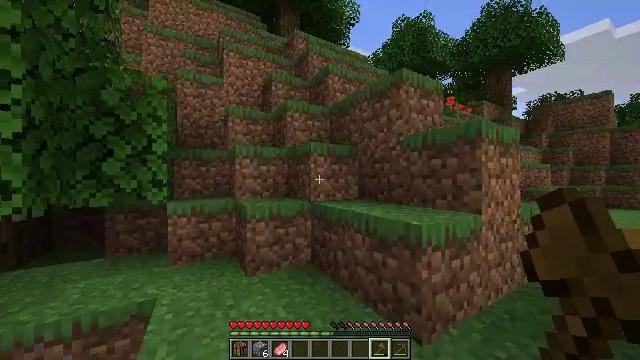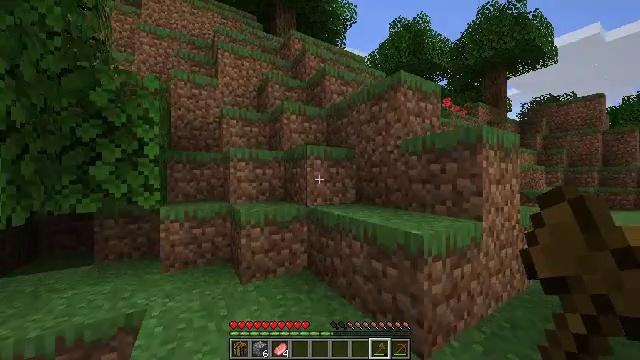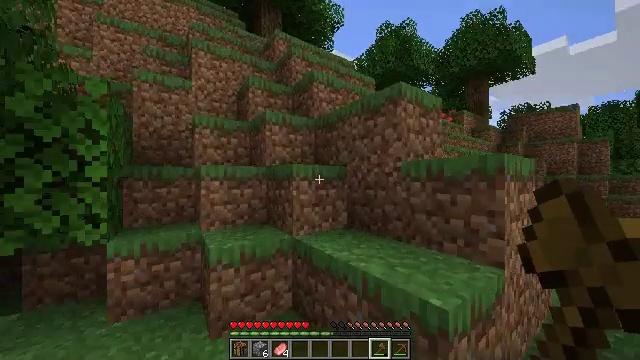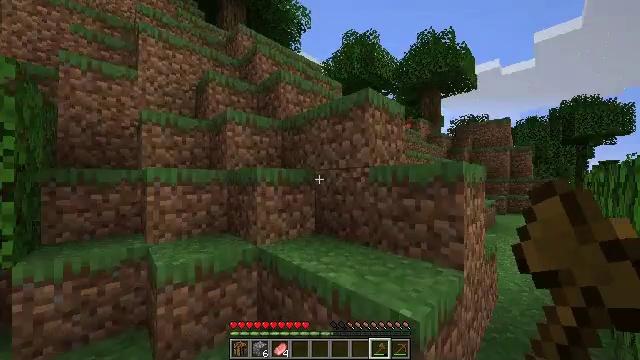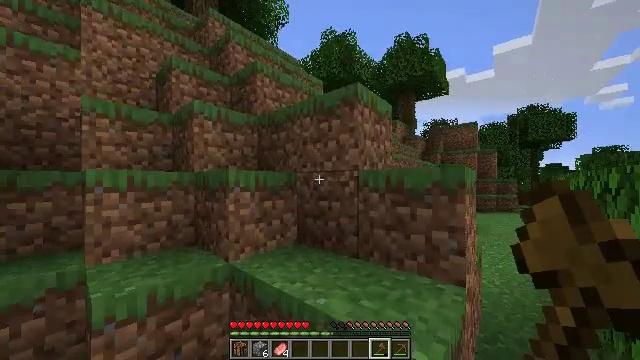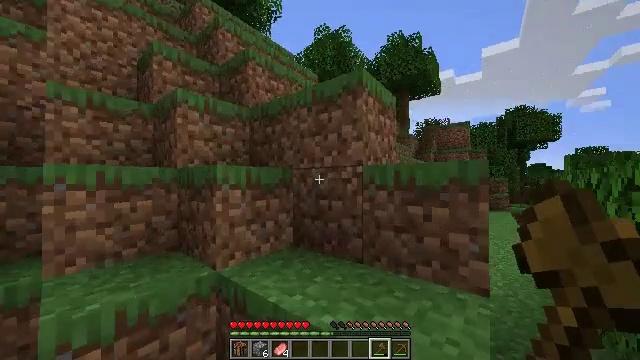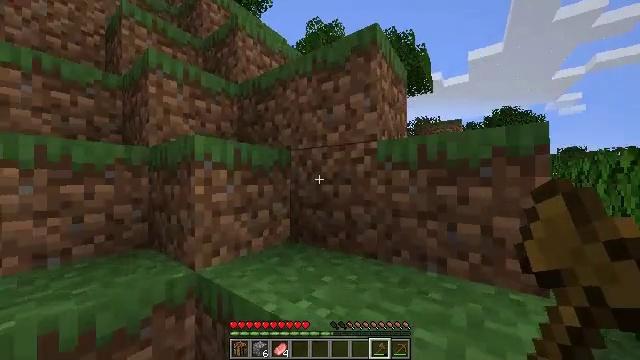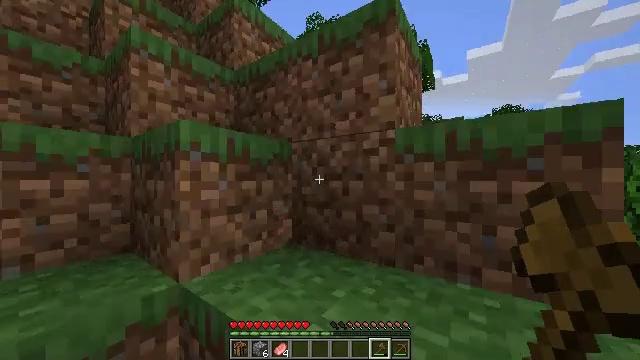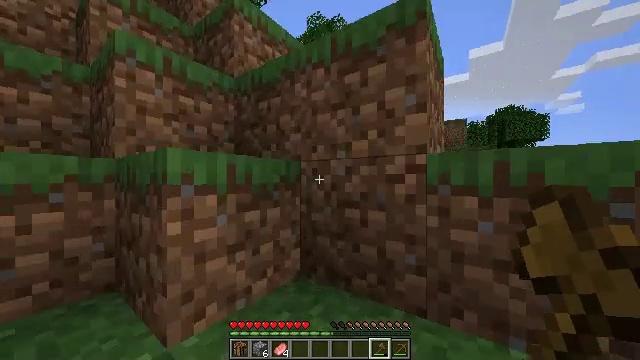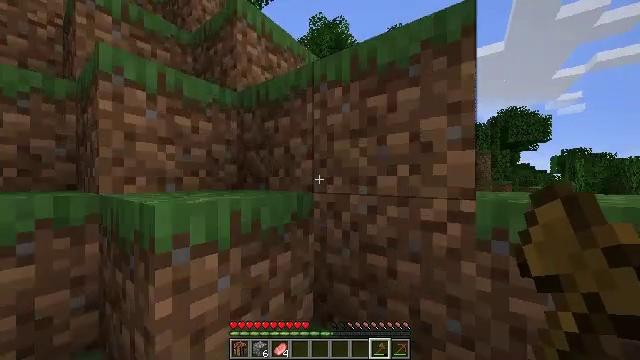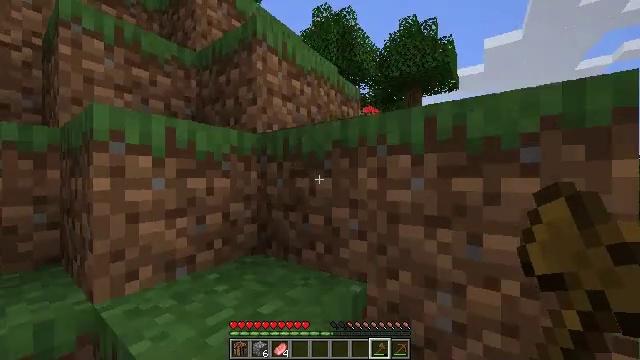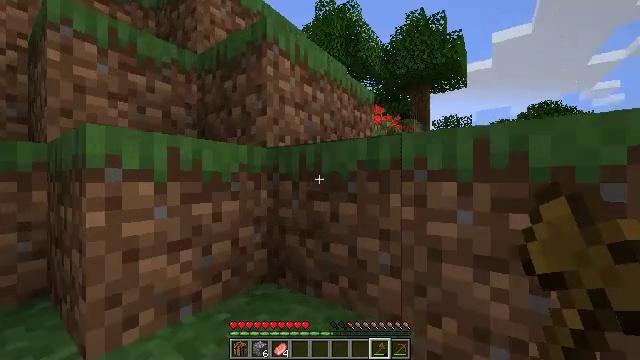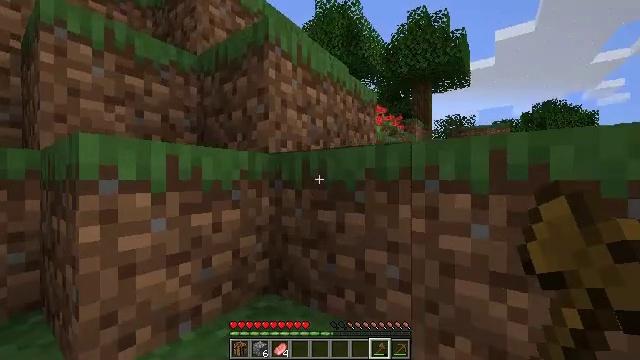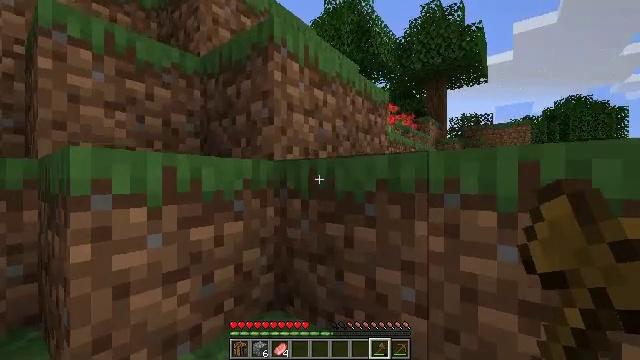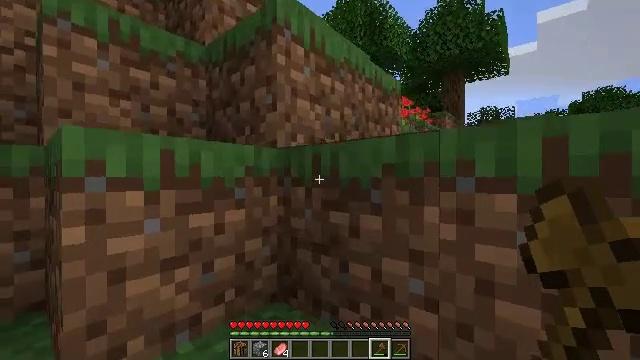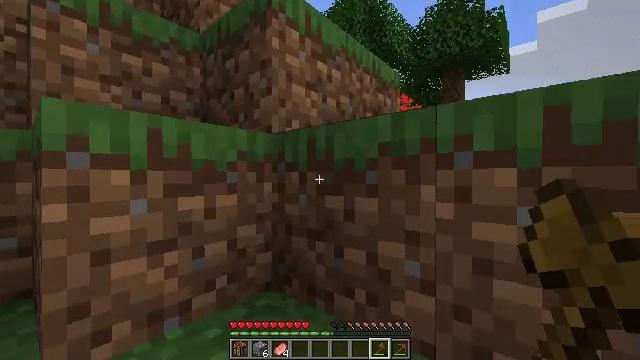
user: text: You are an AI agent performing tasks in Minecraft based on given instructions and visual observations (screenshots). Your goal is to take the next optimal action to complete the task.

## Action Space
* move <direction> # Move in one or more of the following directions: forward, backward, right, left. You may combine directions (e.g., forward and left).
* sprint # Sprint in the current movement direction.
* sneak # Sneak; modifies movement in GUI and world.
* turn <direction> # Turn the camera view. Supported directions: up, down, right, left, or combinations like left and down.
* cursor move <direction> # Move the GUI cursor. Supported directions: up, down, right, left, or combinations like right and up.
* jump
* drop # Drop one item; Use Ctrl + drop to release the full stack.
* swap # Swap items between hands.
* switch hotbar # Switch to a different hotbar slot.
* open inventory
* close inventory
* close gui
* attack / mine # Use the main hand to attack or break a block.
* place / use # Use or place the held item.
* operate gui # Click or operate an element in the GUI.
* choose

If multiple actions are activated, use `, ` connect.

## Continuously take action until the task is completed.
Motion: motion action
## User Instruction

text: Harvest a lily of the valley to use for decoration or dye.
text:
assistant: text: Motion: move forward, jump
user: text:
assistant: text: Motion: move forward, turn right, jump
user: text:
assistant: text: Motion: move forward, turn right
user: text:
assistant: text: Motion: move forward, turn right
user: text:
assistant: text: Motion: move forward, turn right
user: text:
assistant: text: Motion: move forward, turn right
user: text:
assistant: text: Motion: move forward
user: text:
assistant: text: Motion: move forward, jump
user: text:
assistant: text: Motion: move forward, jump
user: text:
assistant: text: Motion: move forward, jump
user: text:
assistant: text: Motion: move forward, jump
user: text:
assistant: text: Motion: move forward
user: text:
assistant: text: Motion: move forward, turn left
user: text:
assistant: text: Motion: move forward, turn left
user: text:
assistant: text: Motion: move forward
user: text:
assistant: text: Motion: move forward
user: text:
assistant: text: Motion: move forward, turn right, jump
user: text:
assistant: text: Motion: move forward, turn right, jump
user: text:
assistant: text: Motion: move forward, turn right, jump
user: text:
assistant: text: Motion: move forward, turn right, jump
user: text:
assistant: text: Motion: move forward, turn right
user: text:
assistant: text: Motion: move forward, turn right
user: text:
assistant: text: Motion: move forward, turn right
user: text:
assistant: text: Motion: move forward, turn right, jump
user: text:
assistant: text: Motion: move forward, turn right, jump
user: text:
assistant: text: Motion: move forward, turn right, jump
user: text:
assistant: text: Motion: move forward, turn right and down, jump
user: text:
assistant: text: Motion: move forward, jump
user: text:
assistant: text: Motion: move forward
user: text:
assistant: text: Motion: move forward, turn left and up